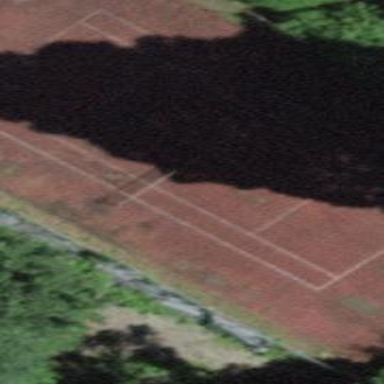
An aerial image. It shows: Tennis court with tartan surface.